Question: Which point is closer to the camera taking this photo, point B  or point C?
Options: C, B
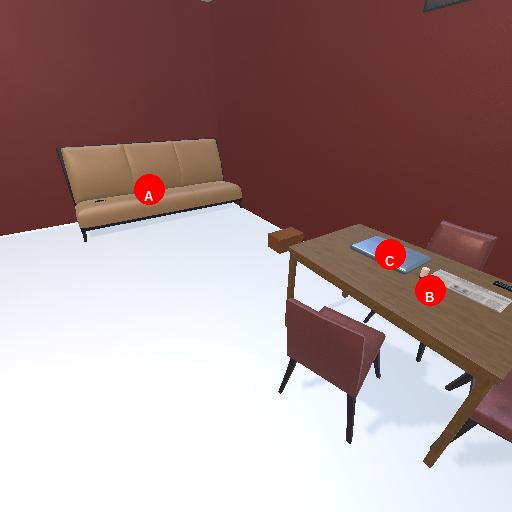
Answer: C